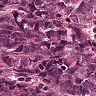
Metastatic tissue present: yes